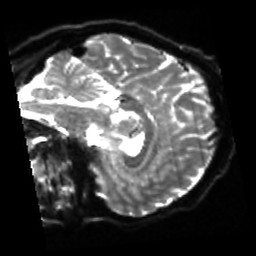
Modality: sbref
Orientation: sagittal
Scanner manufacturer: siemens
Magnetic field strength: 3 T
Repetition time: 4 s
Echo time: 0.0594 s